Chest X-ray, AP view. Patient: 76 years old, sex F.
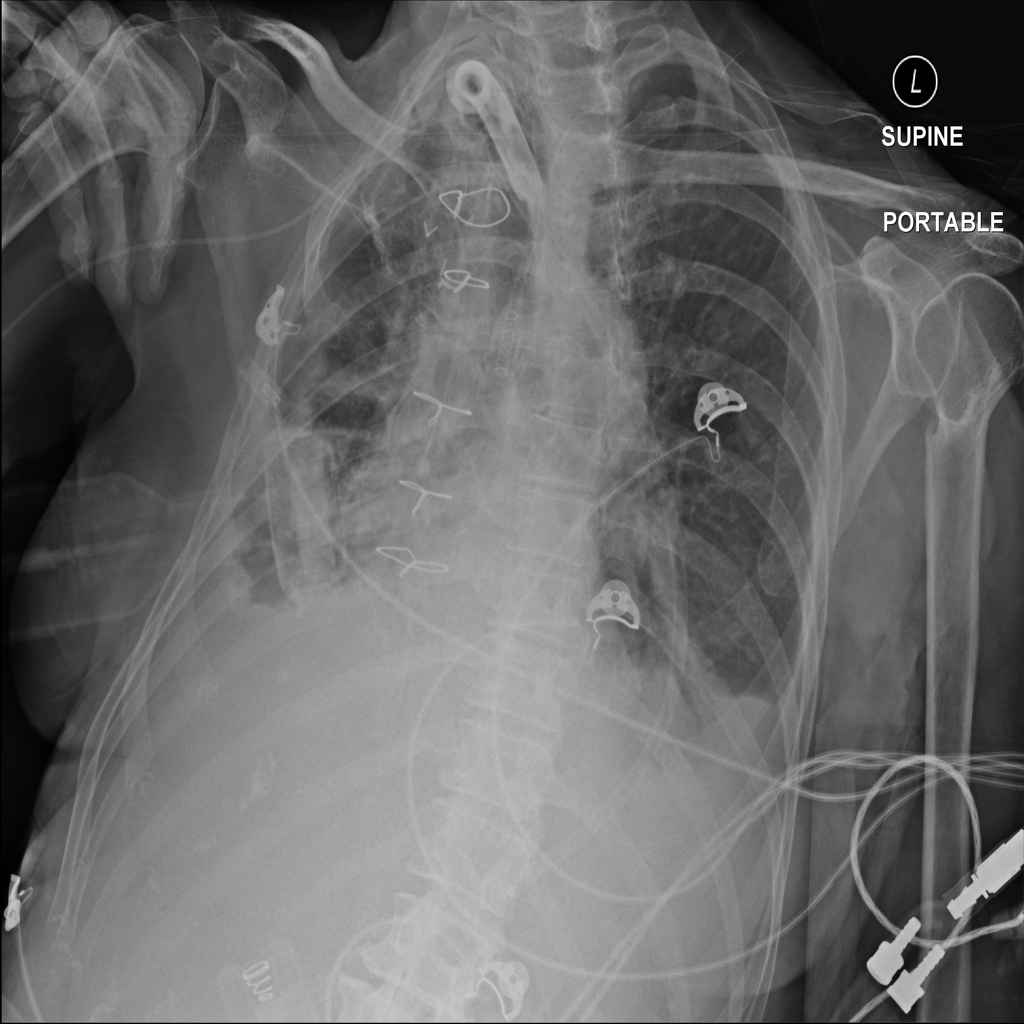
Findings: Effusion, Fibrosis